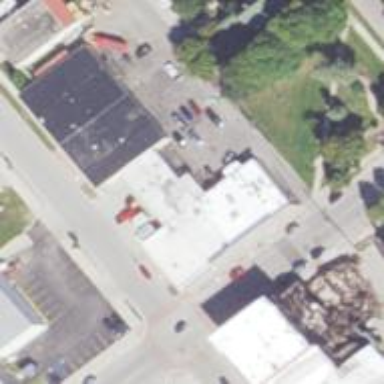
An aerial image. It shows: Commercial building.